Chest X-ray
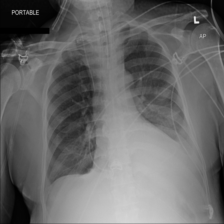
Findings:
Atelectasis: negative
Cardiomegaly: negative
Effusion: positive
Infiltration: positive
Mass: negative
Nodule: negative
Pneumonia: negative
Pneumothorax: negative
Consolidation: negative
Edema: negative
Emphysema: negative
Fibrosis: negative
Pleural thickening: negative
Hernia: negative